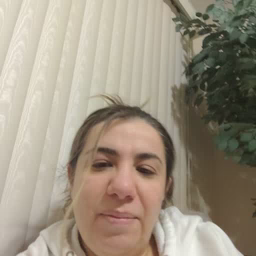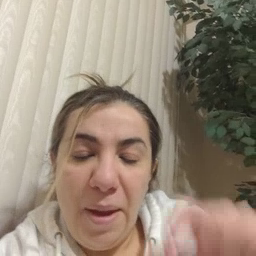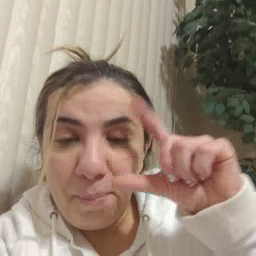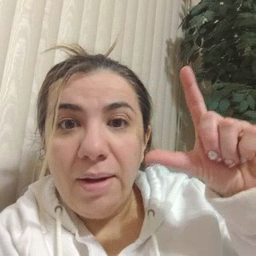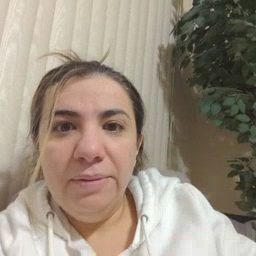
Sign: awake